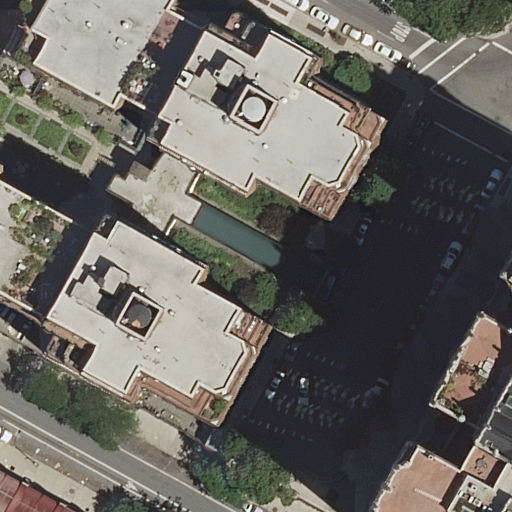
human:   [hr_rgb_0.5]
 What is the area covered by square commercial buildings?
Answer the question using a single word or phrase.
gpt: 0m2

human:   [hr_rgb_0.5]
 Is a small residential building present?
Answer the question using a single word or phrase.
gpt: no

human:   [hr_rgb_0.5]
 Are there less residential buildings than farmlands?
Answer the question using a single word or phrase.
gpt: no

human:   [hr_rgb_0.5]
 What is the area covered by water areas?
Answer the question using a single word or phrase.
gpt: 0m2

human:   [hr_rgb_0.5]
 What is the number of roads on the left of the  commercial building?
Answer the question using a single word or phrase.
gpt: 0

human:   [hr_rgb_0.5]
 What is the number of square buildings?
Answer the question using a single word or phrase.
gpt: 0

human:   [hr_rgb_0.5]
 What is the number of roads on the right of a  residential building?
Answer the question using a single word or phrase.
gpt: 3

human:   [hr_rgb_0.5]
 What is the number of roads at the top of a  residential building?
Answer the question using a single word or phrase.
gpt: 3

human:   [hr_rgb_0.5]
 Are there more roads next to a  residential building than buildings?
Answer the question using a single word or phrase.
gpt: no

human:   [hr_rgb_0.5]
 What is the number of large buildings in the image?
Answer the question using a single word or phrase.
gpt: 2

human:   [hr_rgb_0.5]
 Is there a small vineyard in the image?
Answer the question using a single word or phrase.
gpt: no

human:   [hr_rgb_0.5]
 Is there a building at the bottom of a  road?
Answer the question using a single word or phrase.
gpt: yes

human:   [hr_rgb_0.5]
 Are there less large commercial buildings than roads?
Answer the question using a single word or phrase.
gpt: yes

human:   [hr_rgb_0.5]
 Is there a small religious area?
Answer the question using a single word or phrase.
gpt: no

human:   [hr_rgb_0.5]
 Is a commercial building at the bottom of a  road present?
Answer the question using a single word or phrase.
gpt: yes

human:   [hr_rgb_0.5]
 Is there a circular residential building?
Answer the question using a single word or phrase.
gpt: no

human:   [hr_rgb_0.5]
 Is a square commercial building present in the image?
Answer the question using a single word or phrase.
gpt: no

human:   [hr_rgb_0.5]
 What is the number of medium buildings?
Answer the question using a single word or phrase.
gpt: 1

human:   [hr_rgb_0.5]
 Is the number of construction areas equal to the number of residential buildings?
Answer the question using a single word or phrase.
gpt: no

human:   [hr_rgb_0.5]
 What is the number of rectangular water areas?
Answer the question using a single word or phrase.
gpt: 0

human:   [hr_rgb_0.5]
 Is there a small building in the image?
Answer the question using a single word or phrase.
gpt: no

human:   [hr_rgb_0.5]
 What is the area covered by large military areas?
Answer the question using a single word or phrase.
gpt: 0m2

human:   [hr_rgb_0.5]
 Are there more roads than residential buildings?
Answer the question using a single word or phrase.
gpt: yes

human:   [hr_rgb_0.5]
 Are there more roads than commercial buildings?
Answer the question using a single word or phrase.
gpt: yes

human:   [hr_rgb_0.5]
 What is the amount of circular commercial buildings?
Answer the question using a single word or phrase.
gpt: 0

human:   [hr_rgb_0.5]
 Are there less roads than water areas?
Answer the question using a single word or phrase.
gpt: no

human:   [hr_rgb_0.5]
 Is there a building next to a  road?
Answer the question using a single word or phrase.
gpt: yes

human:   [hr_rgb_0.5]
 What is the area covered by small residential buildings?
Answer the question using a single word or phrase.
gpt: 0m2

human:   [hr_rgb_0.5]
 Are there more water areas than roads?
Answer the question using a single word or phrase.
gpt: no

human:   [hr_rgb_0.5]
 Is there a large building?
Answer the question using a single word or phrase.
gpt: yes

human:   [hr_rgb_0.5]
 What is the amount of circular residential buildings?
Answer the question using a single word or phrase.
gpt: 0

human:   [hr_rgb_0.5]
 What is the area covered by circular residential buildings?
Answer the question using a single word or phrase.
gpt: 0m2

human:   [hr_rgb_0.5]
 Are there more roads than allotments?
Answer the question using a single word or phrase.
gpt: yes

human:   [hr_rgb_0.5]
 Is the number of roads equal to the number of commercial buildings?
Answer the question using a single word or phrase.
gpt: no

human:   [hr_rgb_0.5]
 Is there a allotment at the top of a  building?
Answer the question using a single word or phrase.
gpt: no

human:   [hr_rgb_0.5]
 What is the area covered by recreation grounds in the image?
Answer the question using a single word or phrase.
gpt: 0m2